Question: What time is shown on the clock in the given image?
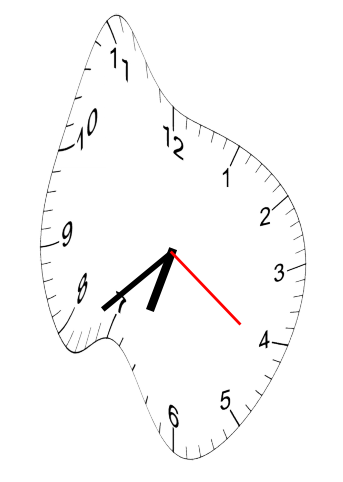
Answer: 06:38:21